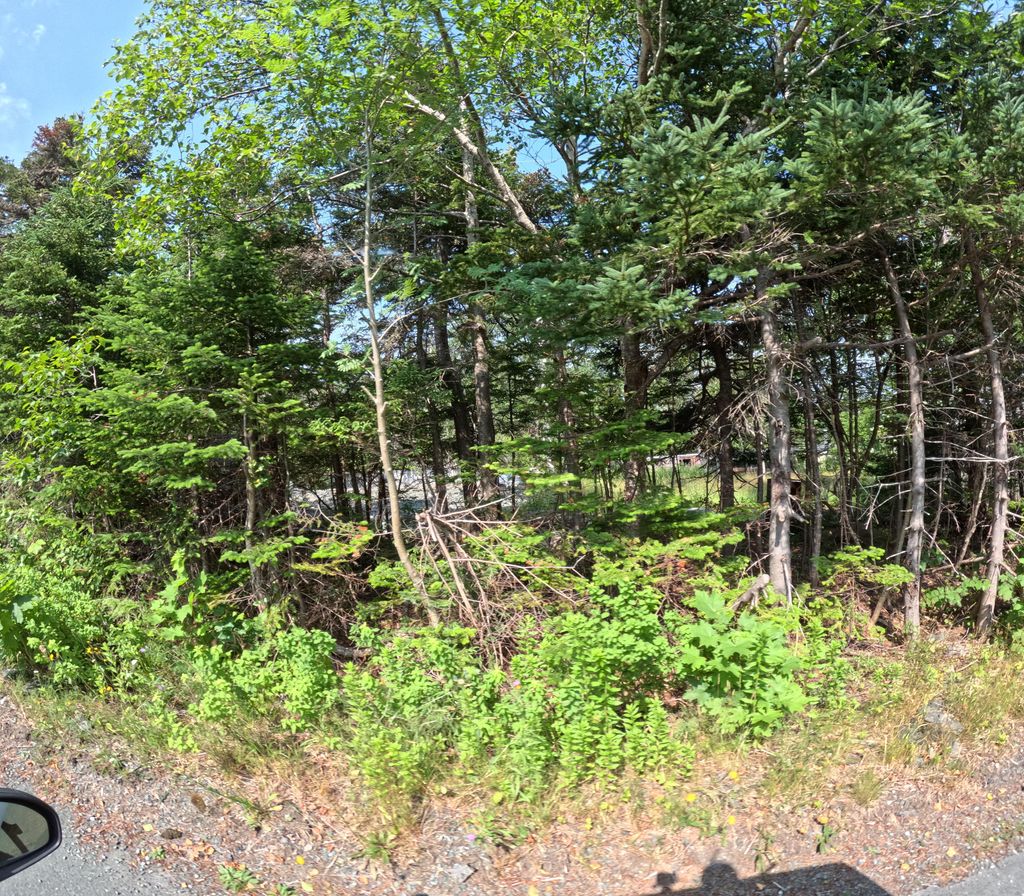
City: st_johns